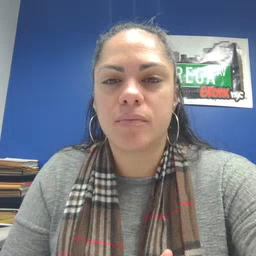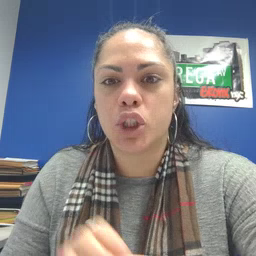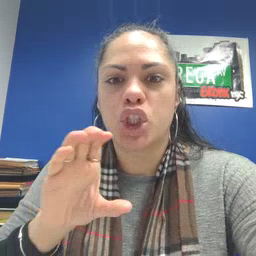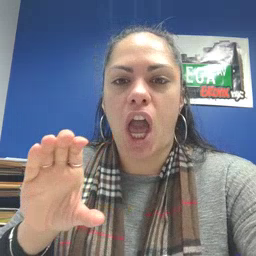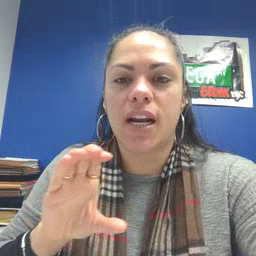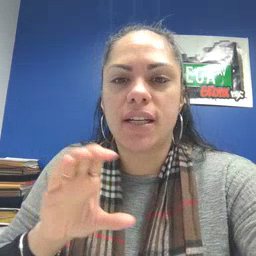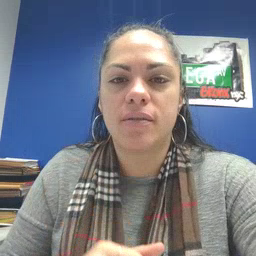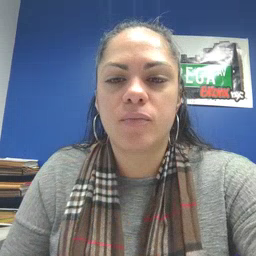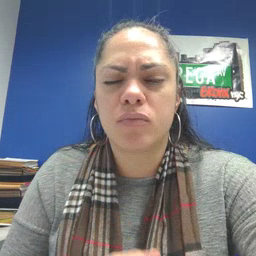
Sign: chocolate